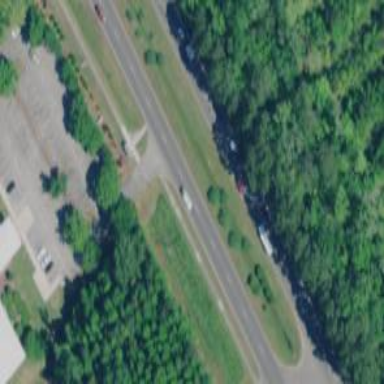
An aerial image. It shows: Trunk highway.